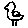
Label: bird